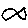
Label: fish